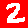
Digit: 2